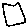
Label: square